Interaction volume radius: 10 \u00c5
Interaction volume height: 35 \u00c5
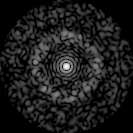
Disorder parameter: 0.8456